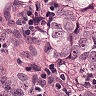
Metastatic tissue present: yes